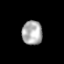
Tissue: prostate
Cell type: T cells
Senescence score: 0.336
Nuclear area (px): 484
Mean DAPI intensity: 171.508